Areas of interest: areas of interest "Cemetery"
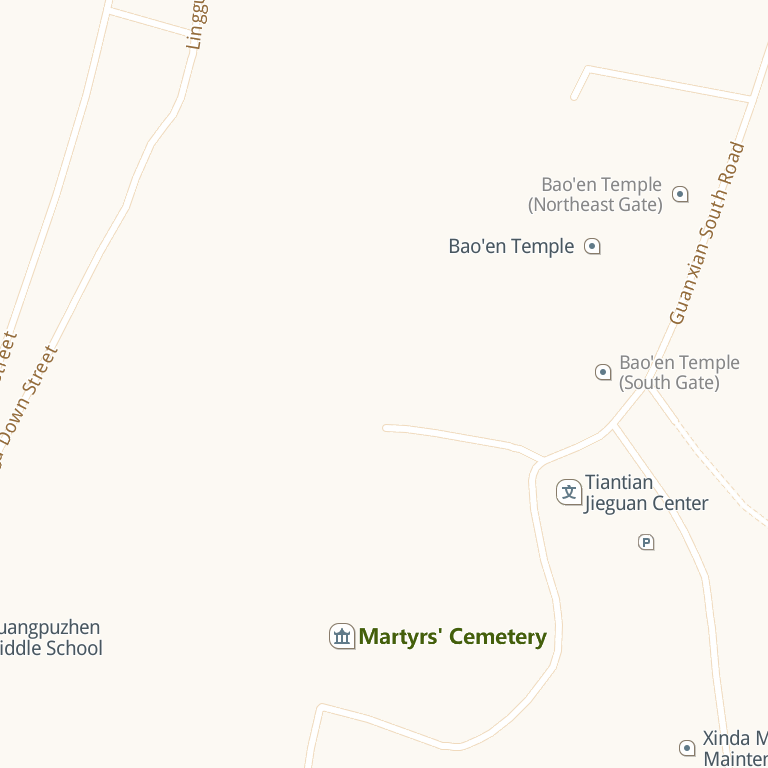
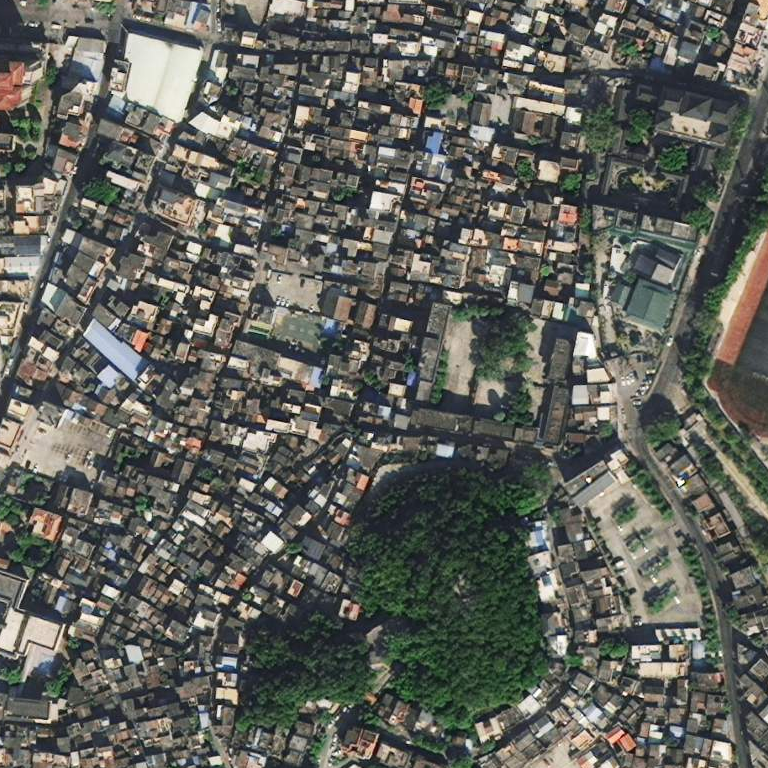